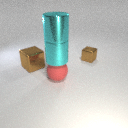
large cyan metal cylinder above large cyan metal cylinder